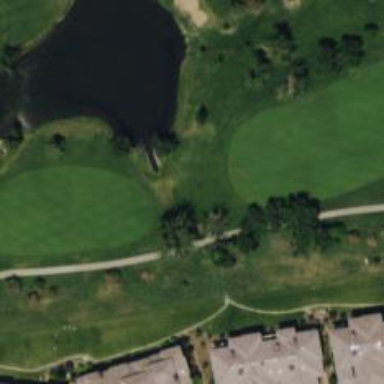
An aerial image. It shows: Water hazard on golf course. The hazard is natural water feature.